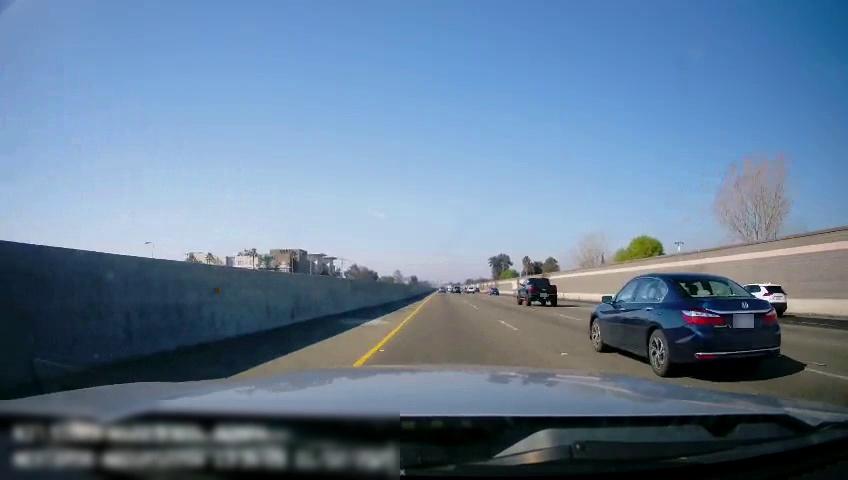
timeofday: Day
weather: Sunny
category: Drivable Space
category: Vehicles | Car
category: Vehicles | Truck
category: Vehicles | SUV
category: Lanes | Current Lane
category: Lanes | Current Lane
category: Lanes | Alternate Lane
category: Lanes | Alternate Lane